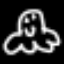
Label: frog